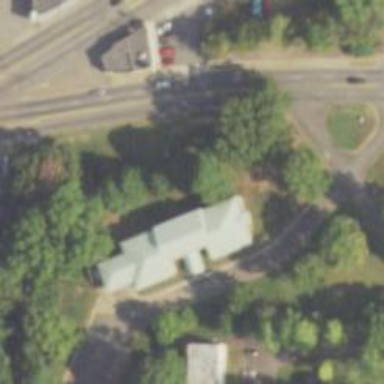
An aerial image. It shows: Public building.